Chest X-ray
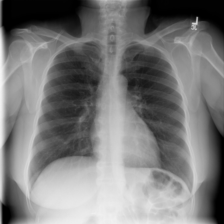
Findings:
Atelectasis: negative
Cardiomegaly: negative
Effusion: negative
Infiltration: negative
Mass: negative
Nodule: negative
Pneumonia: negative
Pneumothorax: negative
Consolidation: negative
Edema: negative
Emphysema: negative
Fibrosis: negative
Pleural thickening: negative
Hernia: negative